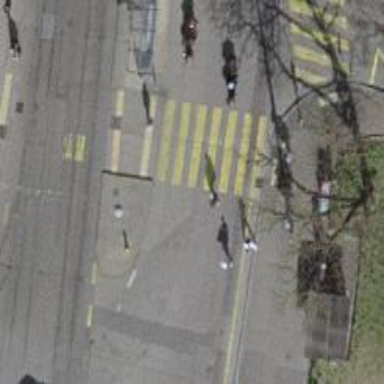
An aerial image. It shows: Kerb barrier.